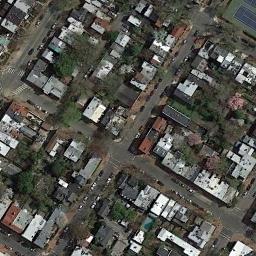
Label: dense_residential